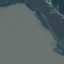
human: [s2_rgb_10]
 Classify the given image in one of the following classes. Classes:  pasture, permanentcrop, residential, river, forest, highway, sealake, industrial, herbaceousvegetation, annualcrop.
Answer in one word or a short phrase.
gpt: SeaLake